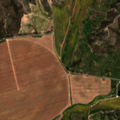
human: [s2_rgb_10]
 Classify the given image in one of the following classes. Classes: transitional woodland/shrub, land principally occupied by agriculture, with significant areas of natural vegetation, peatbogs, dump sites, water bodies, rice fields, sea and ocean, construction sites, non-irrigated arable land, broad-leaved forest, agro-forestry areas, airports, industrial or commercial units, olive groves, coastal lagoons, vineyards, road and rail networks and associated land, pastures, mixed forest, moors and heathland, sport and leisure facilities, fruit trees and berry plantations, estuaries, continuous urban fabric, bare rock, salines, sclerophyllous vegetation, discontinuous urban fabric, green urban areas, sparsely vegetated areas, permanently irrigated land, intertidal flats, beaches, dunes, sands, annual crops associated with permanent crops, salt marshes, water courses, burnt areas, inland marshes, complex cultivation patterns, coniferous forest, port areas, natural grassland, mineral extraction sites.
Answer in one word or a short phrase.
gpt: permanently irrigated land, broad-leaved forest, mixed forest, transitional woodland/shrub